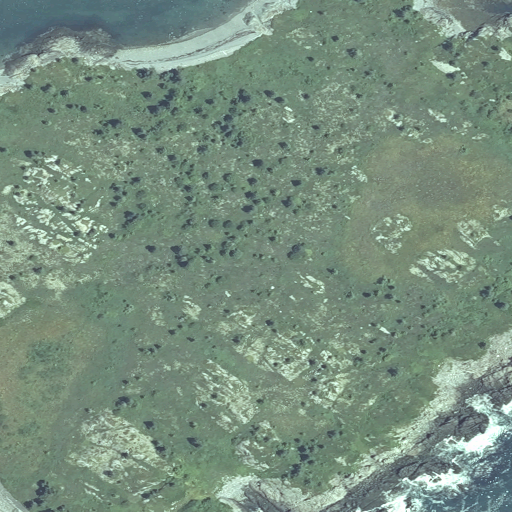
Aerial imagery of island in Maine named Halifax Island containing herbaceous wetlands, grassland, mixed forest, shrub, barren land, open water, and deciduous forest